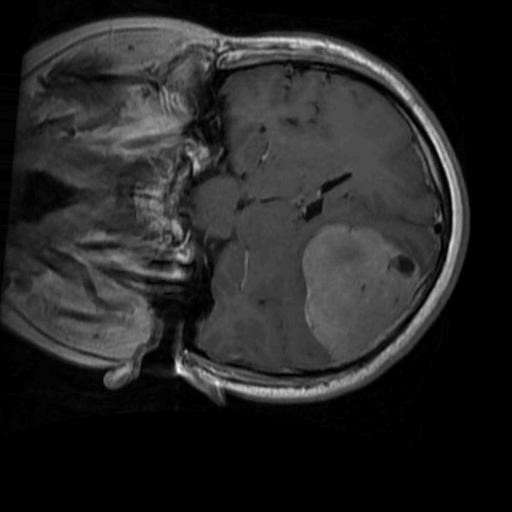
Label: brain_menin